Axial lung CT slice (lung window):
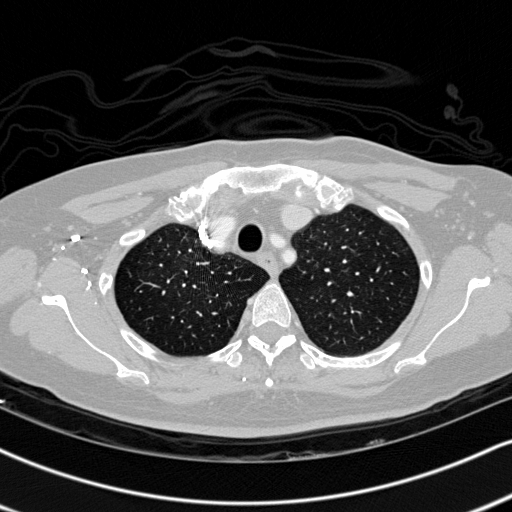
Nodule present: no